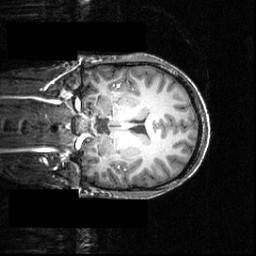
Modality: T1w
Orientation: coronal
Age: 23
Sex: male
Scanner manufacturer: siemens
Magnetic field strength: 3.951 T
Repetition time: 1.5 s
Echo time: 0.00335 s